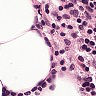
Metastatic tissue present: no